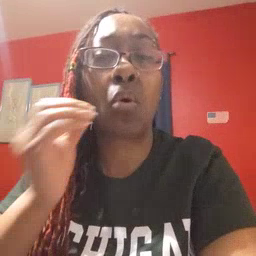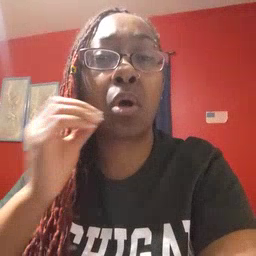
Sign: home